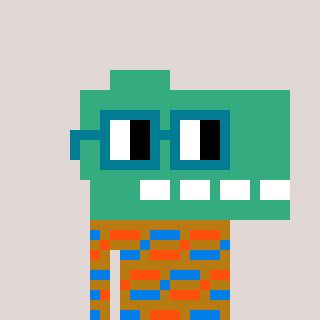
a pixel art character with square dark green glasses, a dino-shaped head and a gold-colored body on a warm background